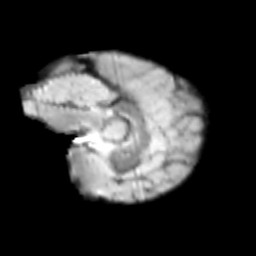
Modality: T2w
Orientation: sagittal
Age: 9
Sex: female
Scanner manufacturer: siemens
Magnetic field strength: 3 T
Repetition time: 3.8 s
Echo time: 0.07 s